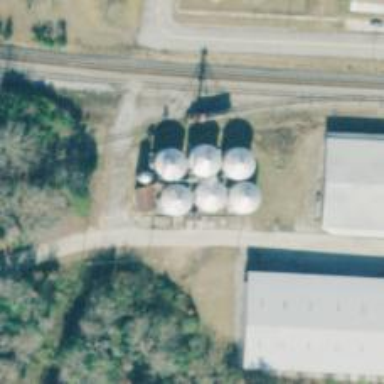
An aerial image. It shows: Silo.